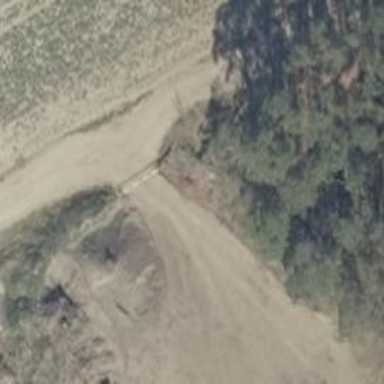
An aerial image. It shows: Dirt track road.